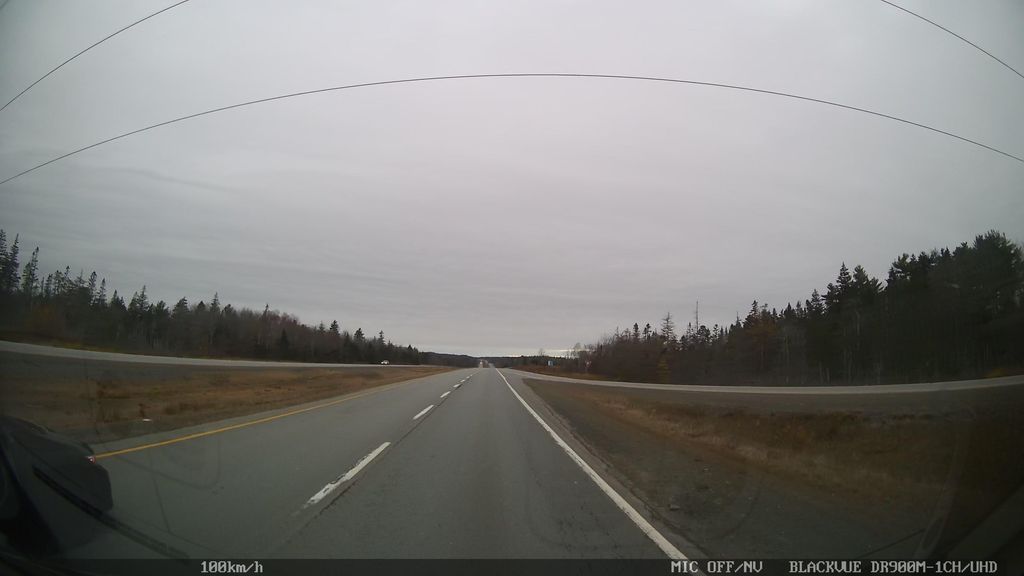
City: halifax